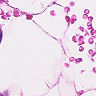
Metastatic tissue present: no